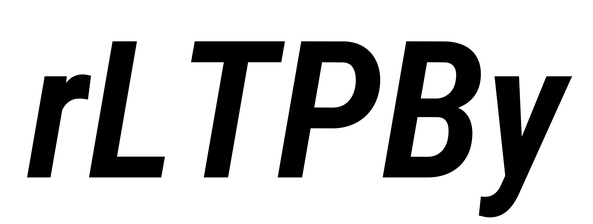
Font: Roboto-Italic_Condensed_SemiBold_Italic